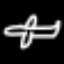
Label: airplane